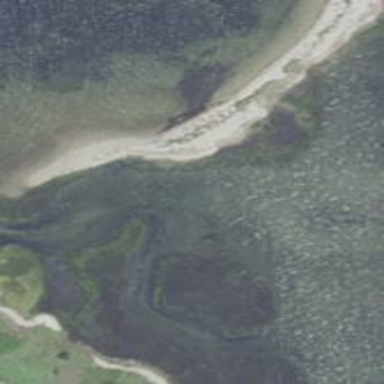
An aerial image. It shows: Saltmarsh wetland.